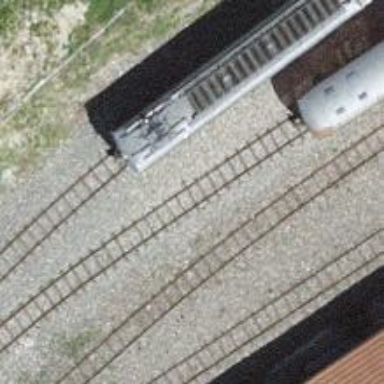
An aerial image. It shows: Narrow-gauge railway with one track passing through service yard.